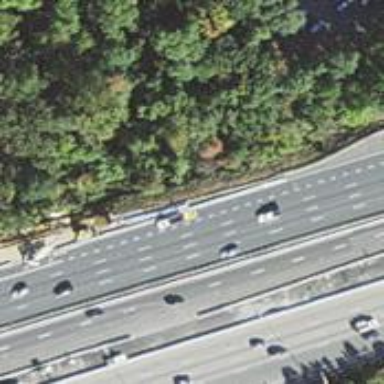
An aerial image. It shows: Asphalt motorway.